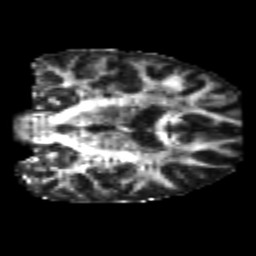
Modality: FA
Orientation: coronal
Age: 20
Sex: male
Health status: healthy
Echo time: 0.074 s